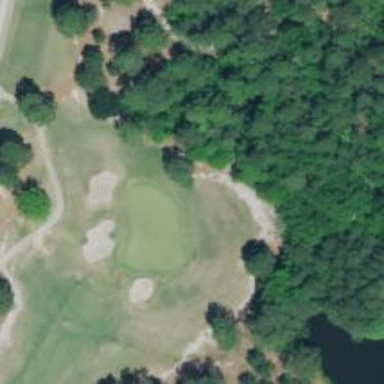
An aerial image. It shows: Golf hole.